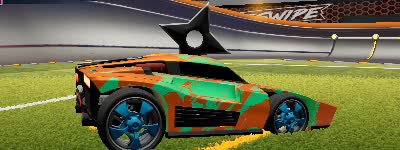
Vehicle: breakout